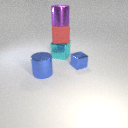
large purple metal cylinder above large red rubber cube